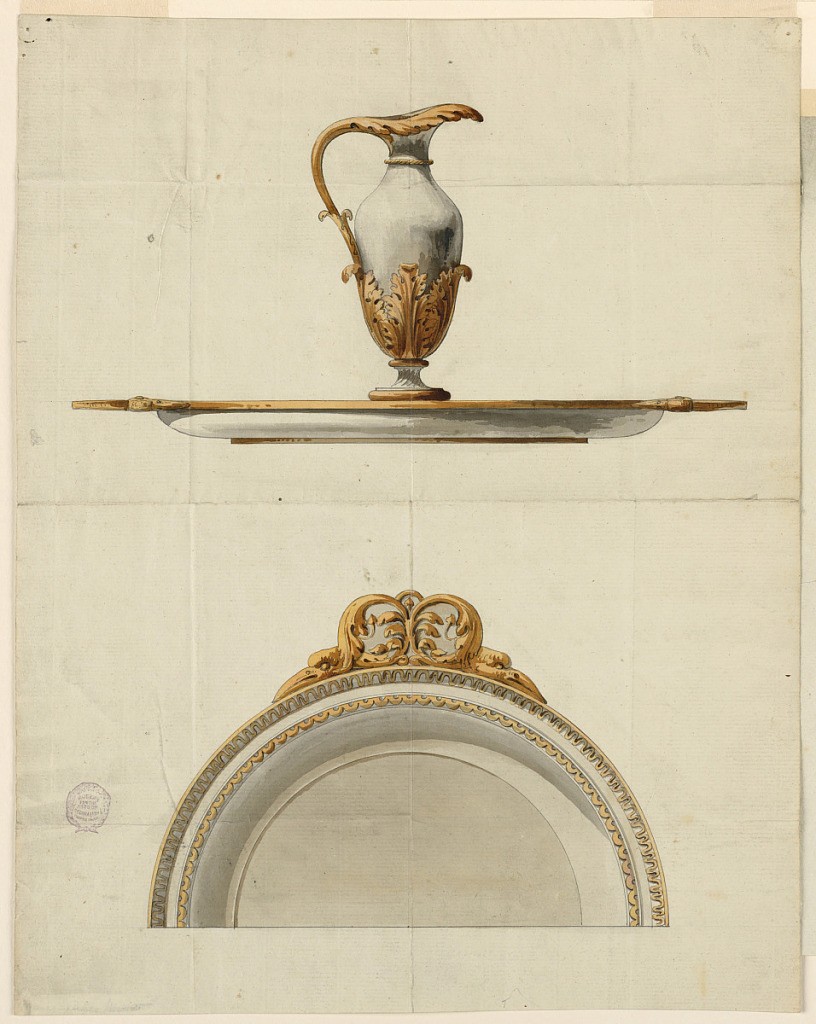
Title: Design for a Pitcher and Basin
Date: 1800–1825
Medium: Graphite, pen and ink, brush and watercolor on paper
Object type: Drawing
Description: Design for a pitcher and basin intended to be executed in partial gilt silver. Elevation and view of rim with gilded leaf decoration.